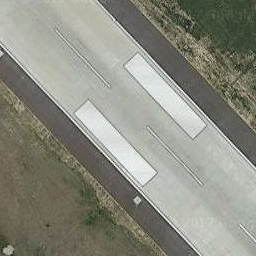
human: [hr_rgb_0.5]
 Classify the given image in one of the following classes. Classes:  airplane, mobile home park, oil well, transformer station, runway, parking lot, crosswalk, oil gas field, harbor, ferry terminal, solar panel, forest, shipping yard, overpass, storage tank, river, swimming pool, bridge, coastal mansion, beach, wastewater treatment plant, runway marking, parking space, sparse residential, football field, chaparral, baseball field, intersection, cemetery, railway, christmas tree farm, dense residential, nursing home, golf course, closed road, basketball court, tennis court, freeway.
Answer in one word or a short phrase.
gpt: runway